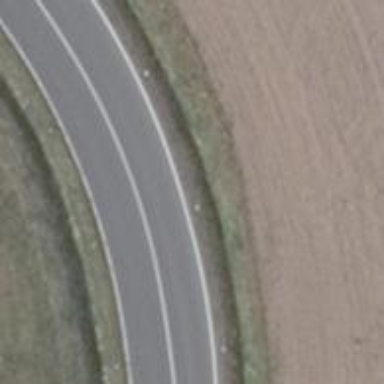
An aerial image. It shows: Motorway trunk link.